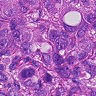
Metastatic tissue present: yes